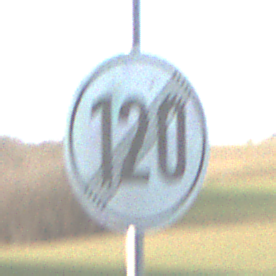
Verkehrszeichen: EndeGeschwindigkeit120
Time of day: MorningAfternoon
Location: Outdoor (Nature)
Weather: Clear
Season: Winter
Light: Natural